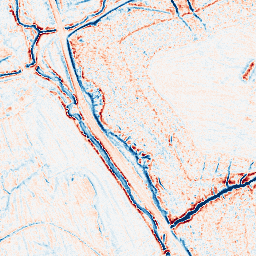
Category: edge_preserving
Decomposition family: anisotropic_diffusion
Decomposition parameters: iterations: 10
kappa: 30
gamma: 0.15
Upsampling method: sinc_blackman
Upsampling parameters: scale: 4
kernel_size: 16
Upsampling scale: 4